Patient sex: M
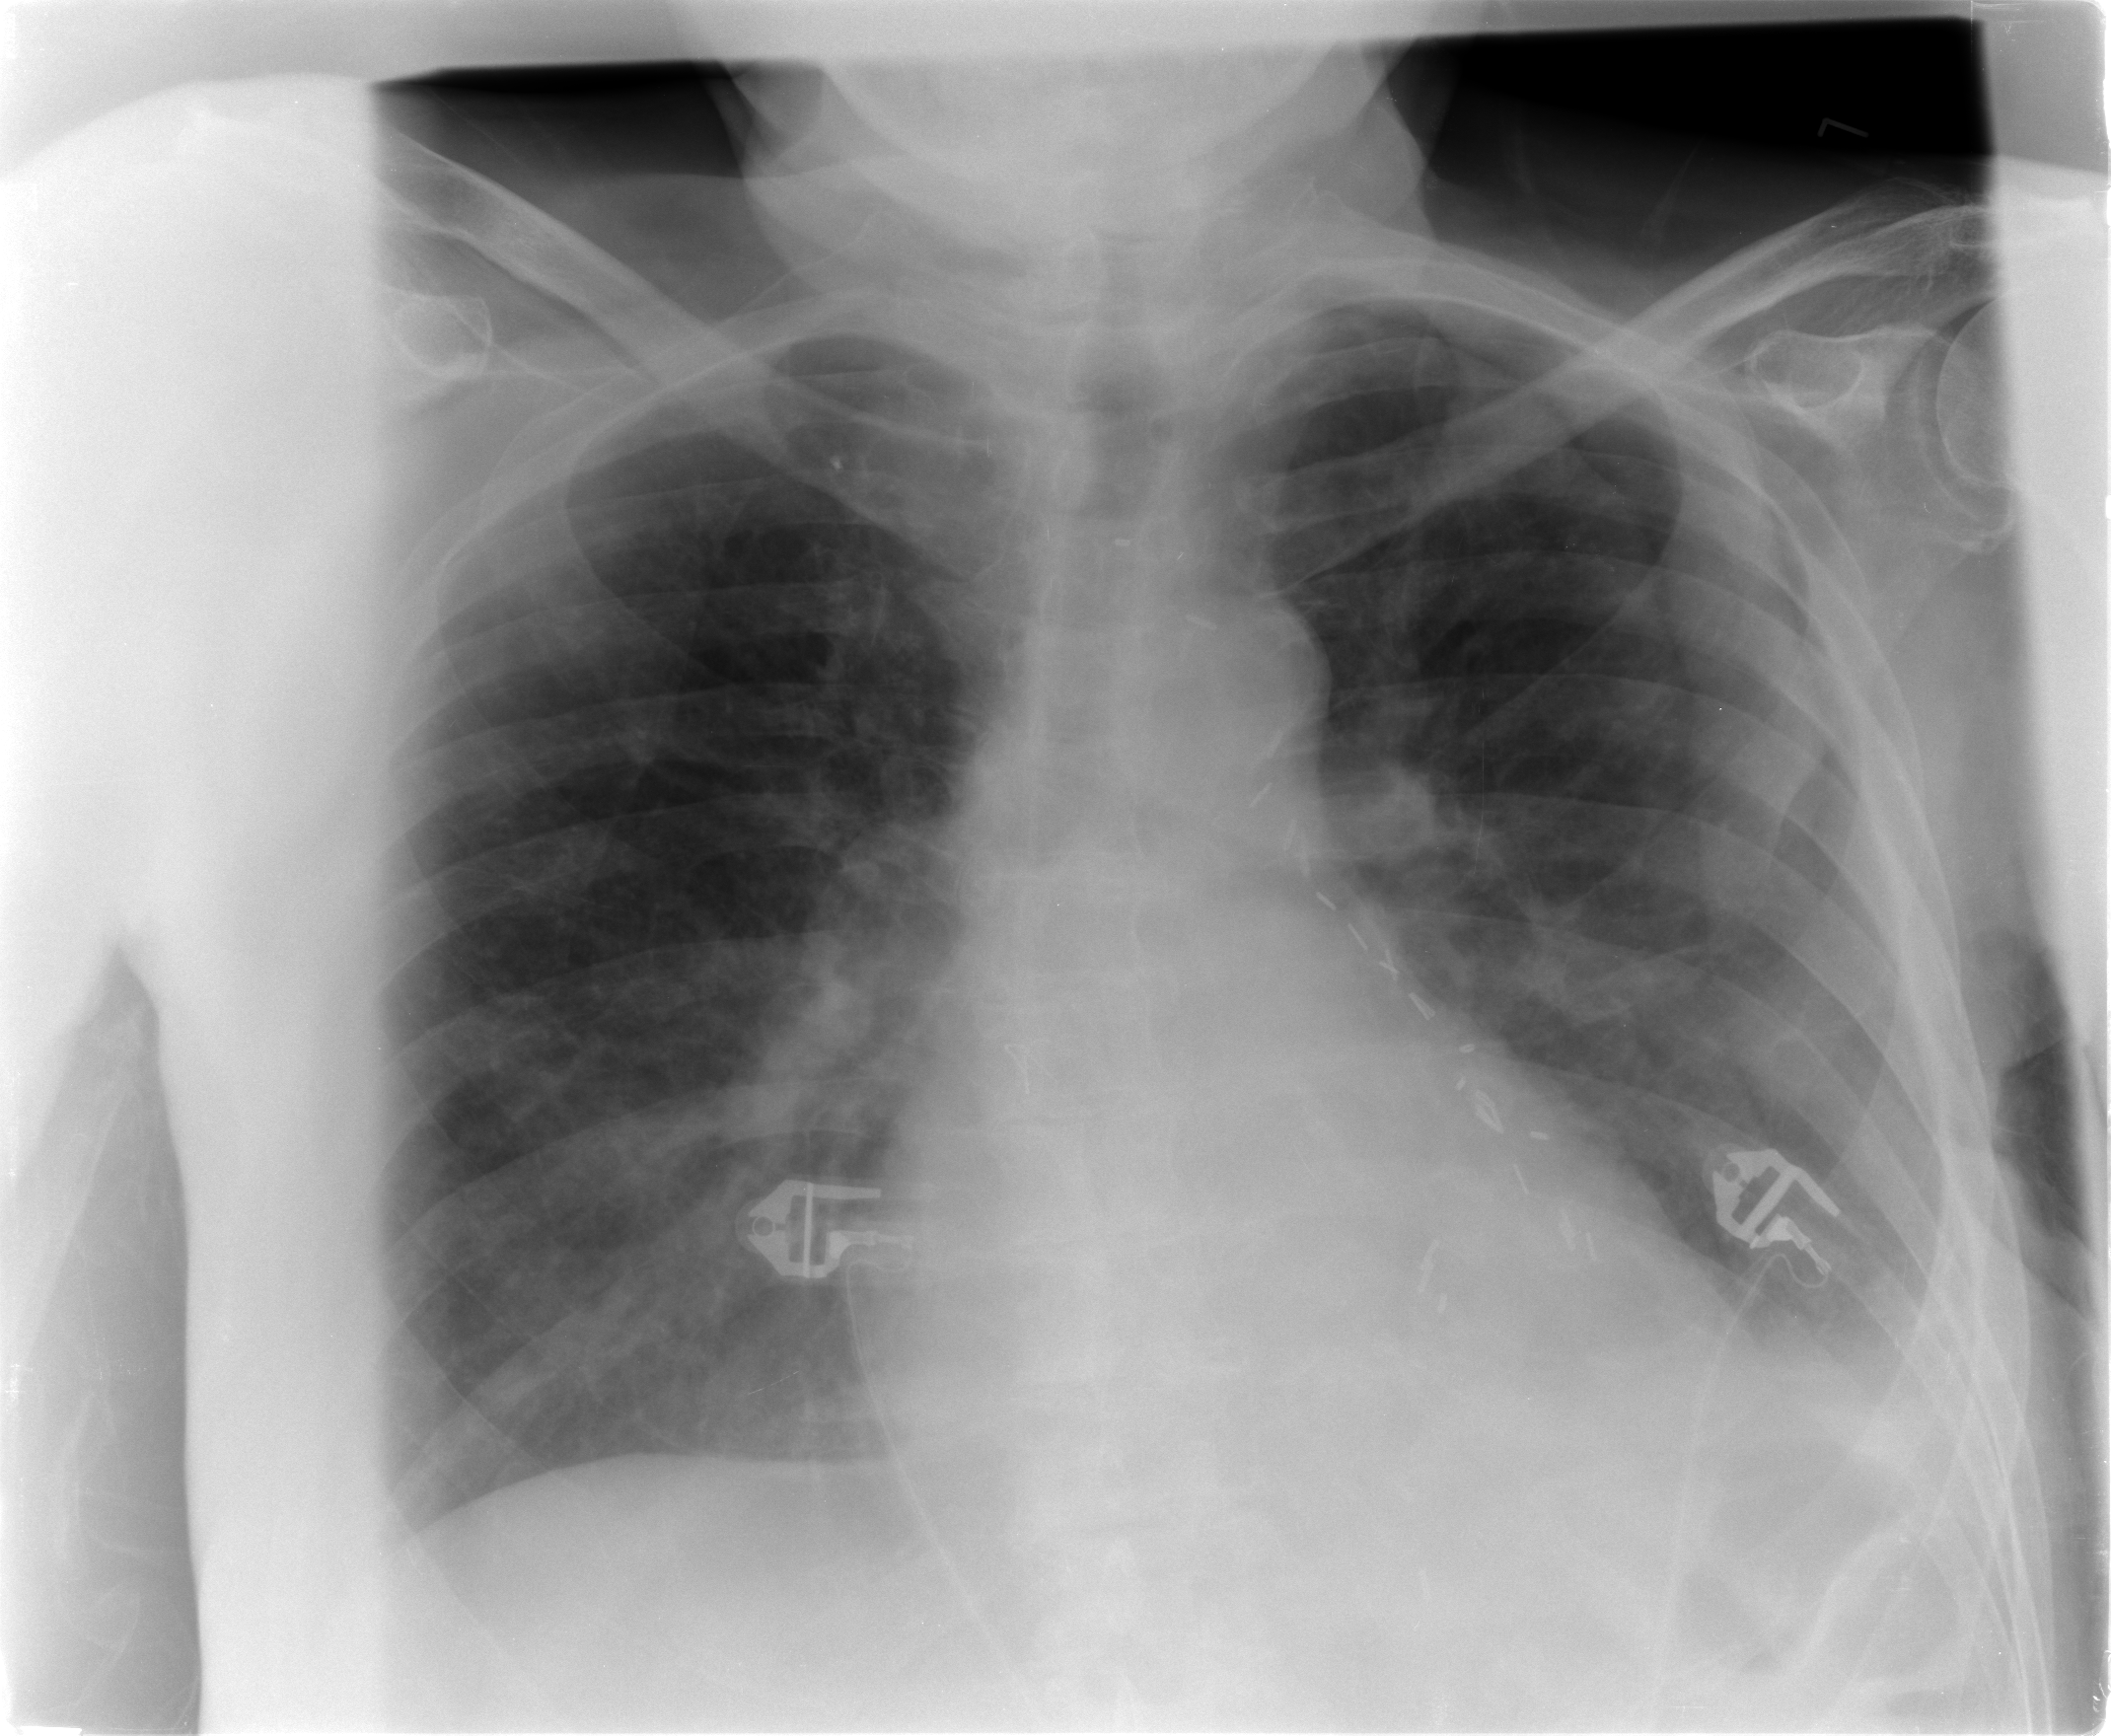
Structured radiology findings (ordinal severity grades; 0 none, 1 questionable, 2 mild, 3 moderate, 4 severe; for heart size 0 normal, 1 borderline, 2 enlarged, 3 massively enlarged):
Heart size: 0
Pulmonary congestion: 0
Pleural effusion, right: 0
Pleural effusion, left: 2
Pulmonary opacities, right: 0
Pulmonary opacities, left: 2
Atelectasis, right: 2
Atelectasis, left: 2